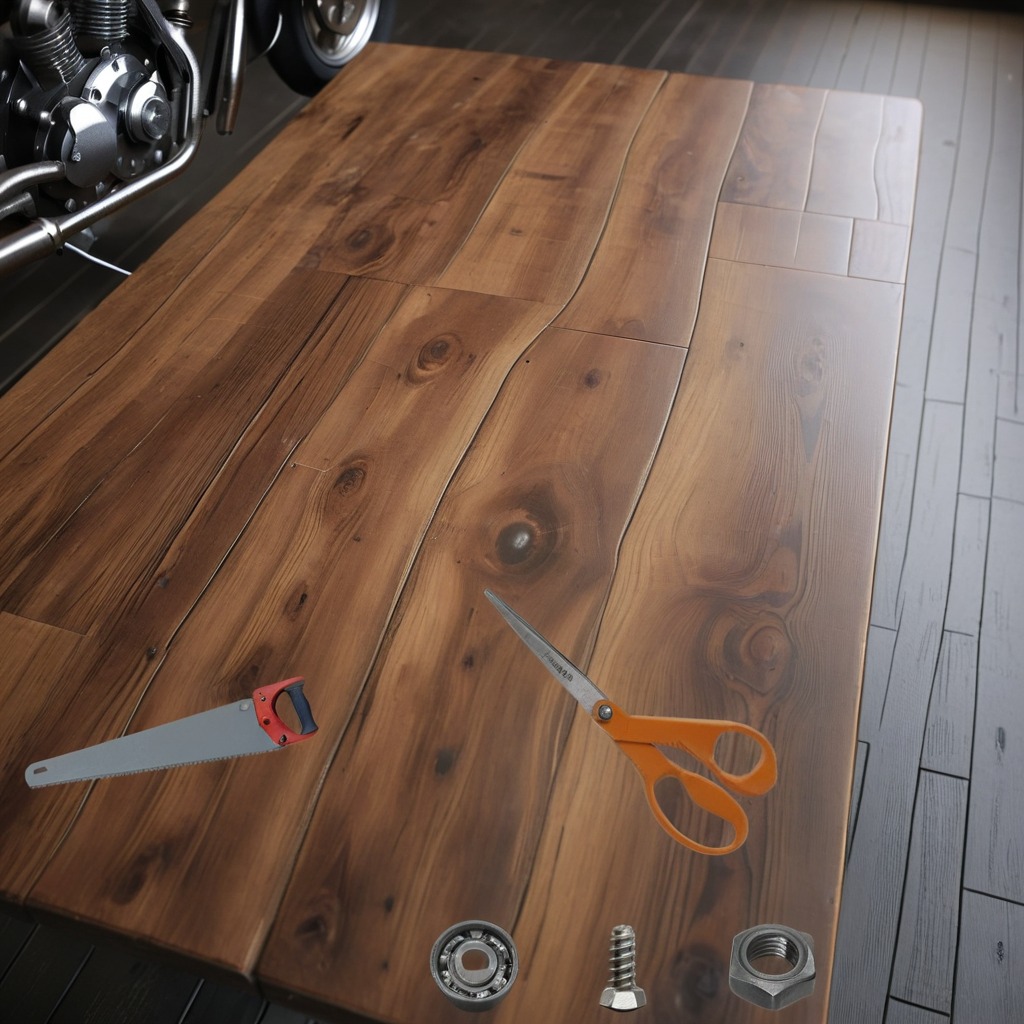
A ball bearing, a machine screw, a saw, a nut, and a pair of scissors are lying on the wooden table.